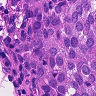
Metastatic tissue present: yes